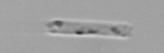
Label: Cerataulina_pelagica